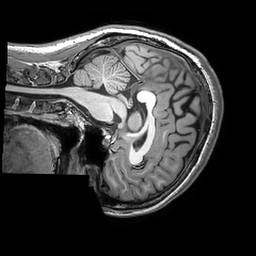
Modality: T1w
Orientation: sagittal
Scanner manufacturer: philips
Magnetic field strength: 3 T
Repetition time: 0.0074 s
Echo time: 0.003131 s